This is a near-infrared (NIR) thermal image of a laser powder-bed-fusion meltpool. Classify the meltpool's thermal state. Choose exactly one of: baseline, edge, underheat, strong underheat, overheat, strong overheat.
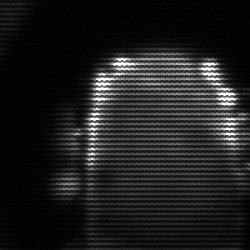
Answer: baseline